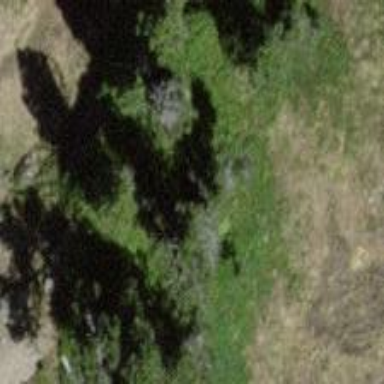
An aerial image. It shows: Area covered in scrub vegetation.